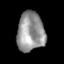
Tissue: skin
Cell type: Epithelial cells
Senescence score: 0.2338
Nuclear area (px): 1055
Mean DAPI intensity: 148.812